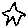
Label: star